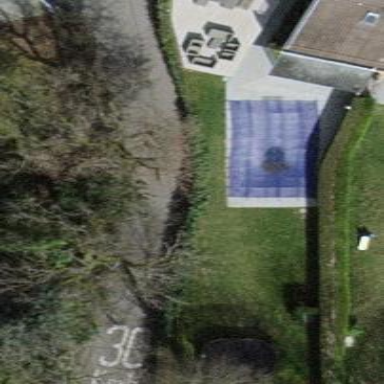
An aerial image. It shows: Garden enclosed by fence.